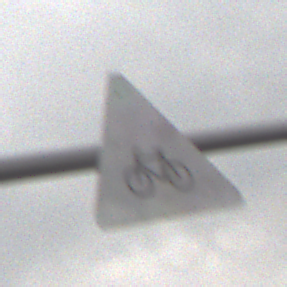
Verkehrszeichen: RadverkehrRechts
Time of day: MorningAfternoon
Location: Outdoor (Nature)
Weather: Overcast
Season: NotSpecified
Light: Natural